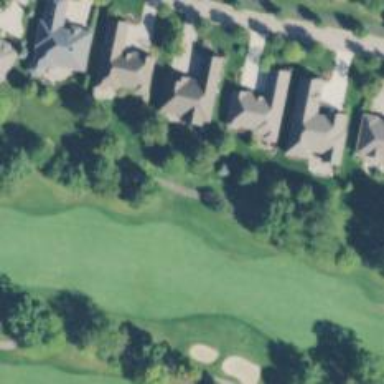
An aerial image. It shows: Path for both road and golf.